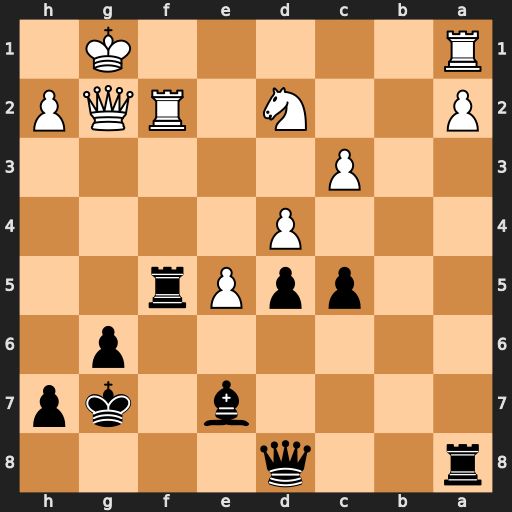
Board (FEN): r2q4/4b1kp/6p1/2ppPr2/3P4/2P5/P2N1RQP/R5K1
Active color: b
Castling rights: -
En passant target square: -
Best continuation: Rg5 Nf3 Rxg2+